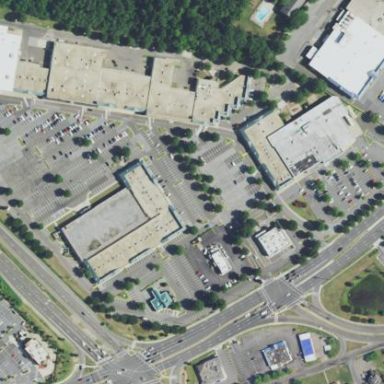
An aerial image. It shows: Retail area.